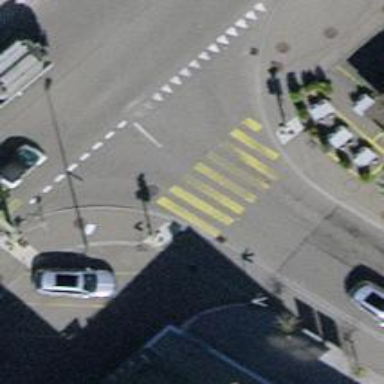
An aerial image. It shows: Crossing with traffic signals.